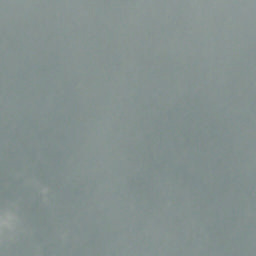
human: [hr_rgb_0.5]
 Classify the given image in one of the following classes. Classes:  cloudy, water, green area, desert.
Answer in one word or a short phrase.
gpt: cloudy